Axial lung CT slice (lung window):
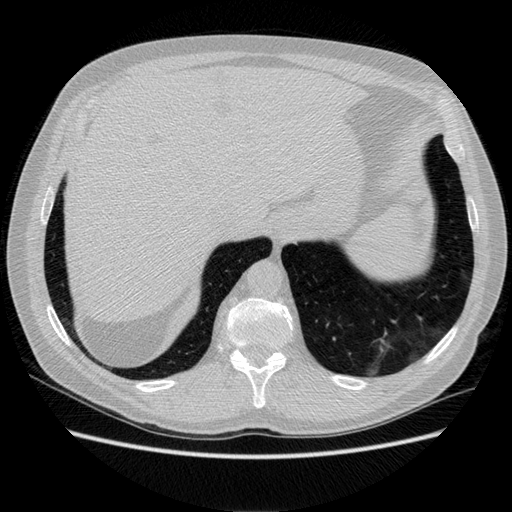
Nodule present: no